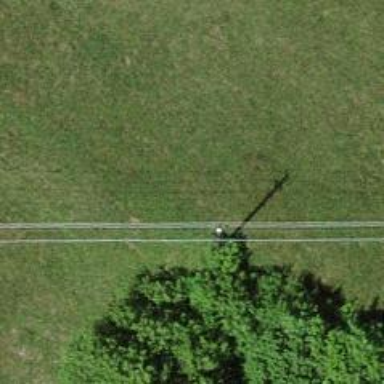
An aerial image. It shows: Utility pole in the area.